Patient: sex M, age 58
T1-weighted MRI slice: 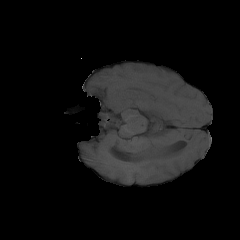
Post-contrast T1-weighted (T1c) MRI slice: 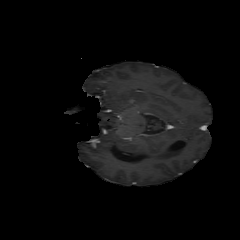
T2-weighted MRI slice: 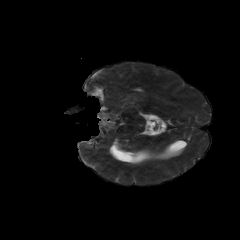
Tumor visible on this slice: no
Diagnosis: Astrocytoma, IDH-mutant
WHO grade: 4